Field crop: maize
Growth stage: 2
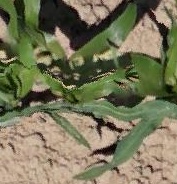
Species: maize